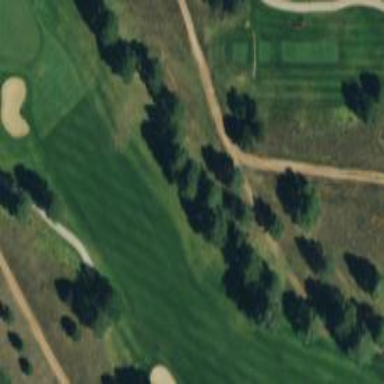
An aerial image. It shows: Path for golf carts.